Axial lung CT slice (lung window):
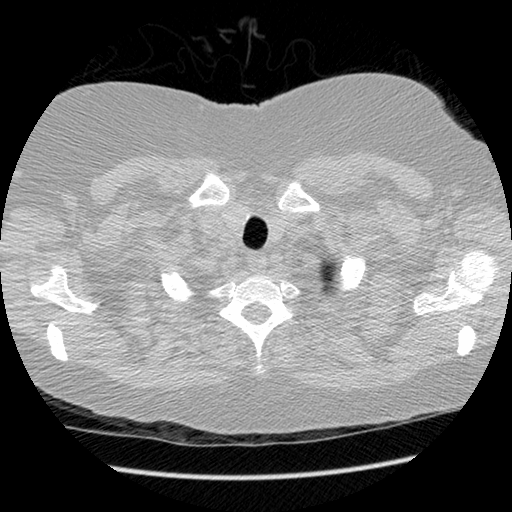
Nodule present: no